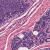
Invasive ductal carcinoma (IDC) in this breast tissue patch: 0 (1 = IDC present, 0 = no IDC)